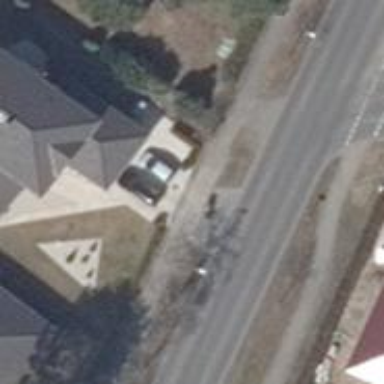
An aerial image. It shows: Driveway.